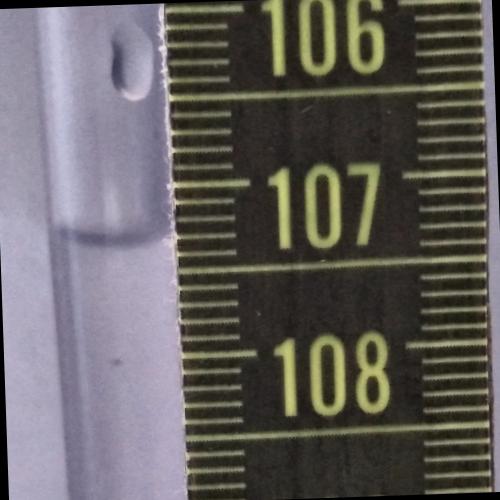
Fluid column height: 107.3 cm